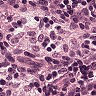
Metastatic tissue present: no